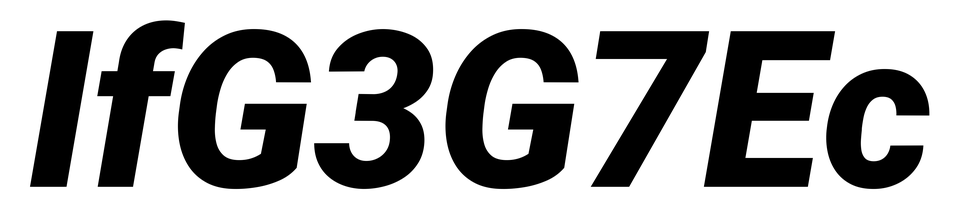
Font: Roboto-Italic_Black_Italic